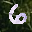
Label: 6